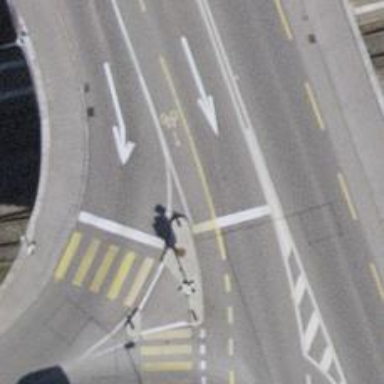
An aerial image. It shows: Road with traffic signals for signaling.